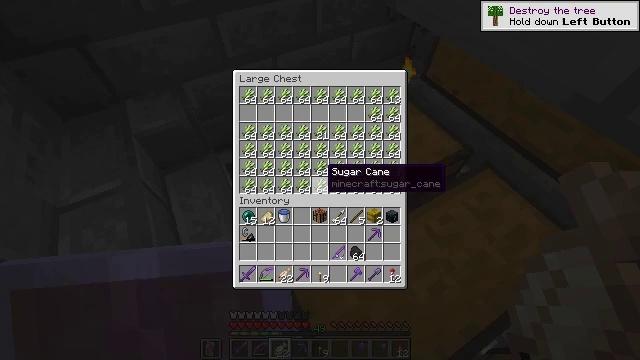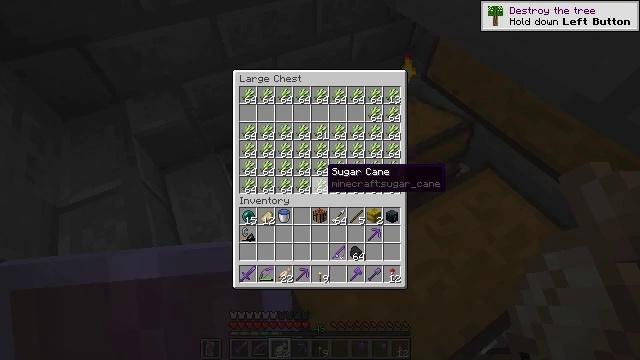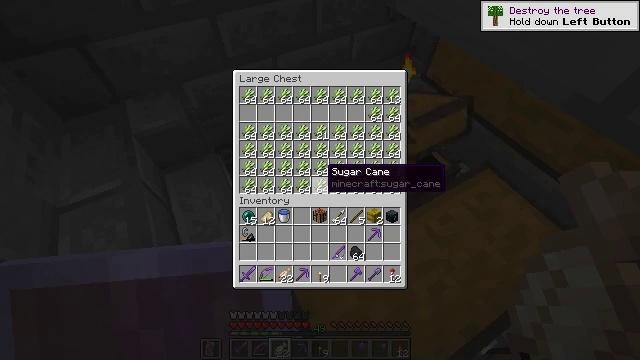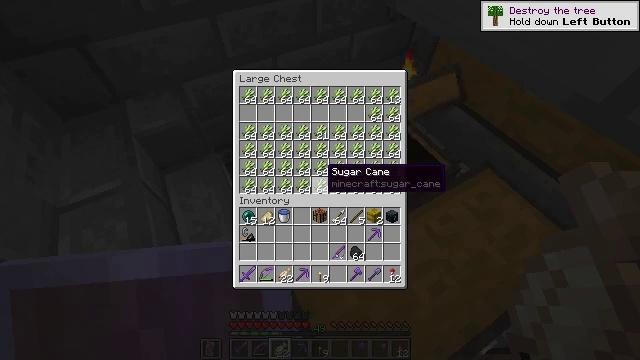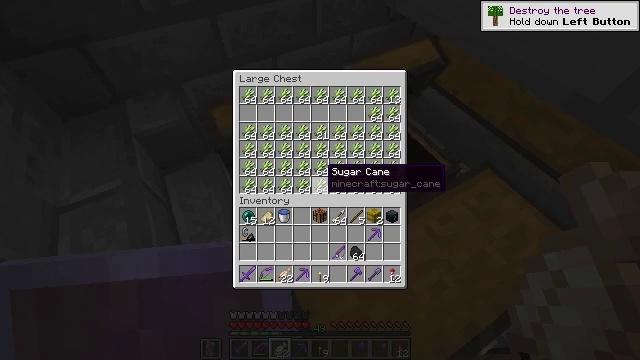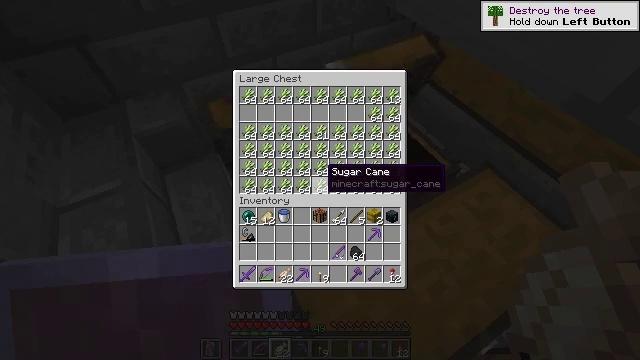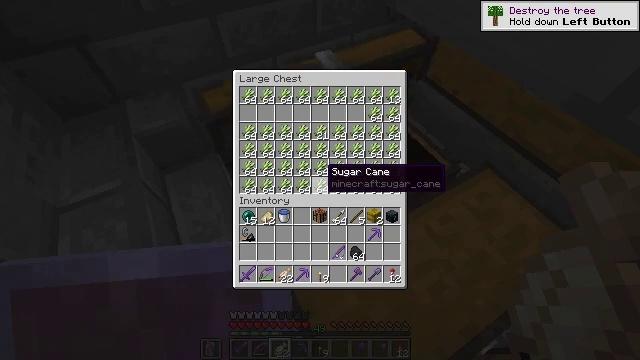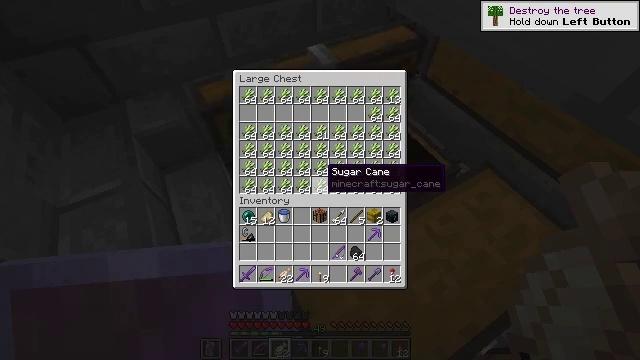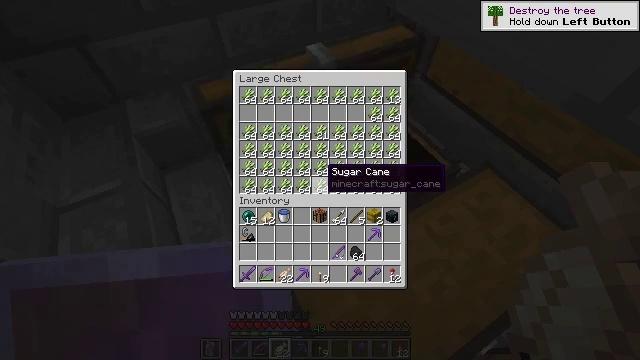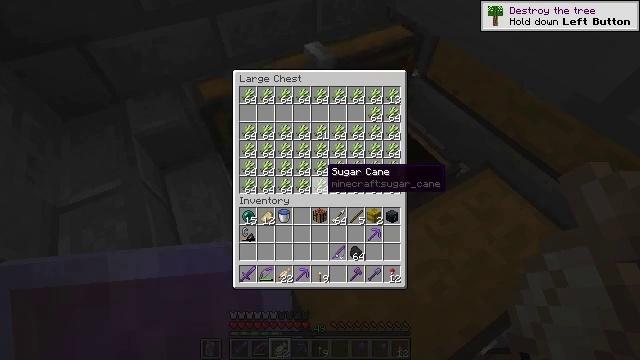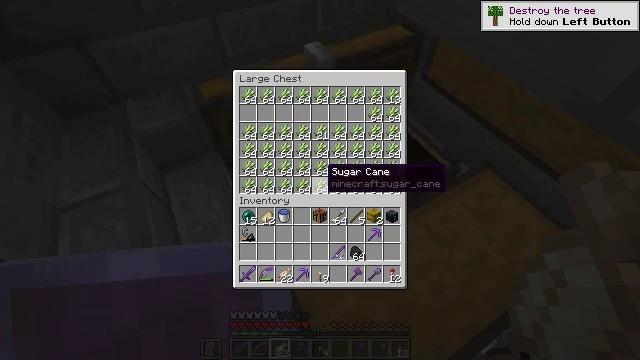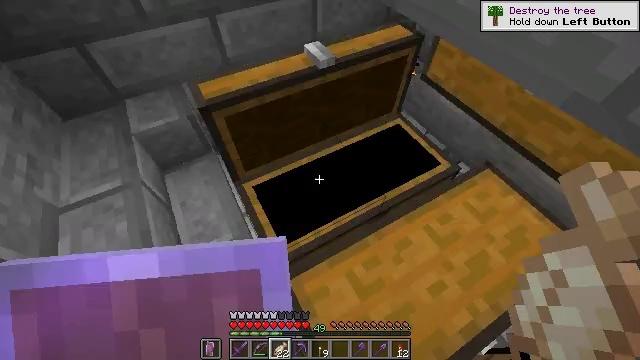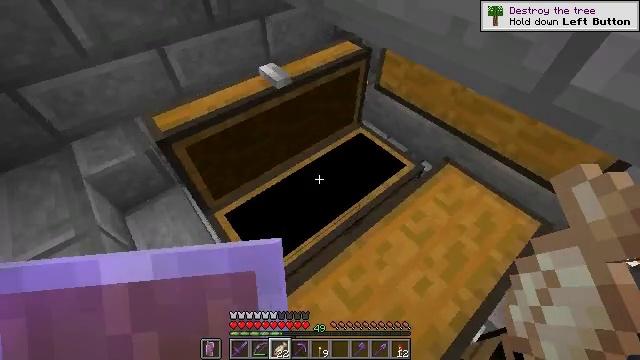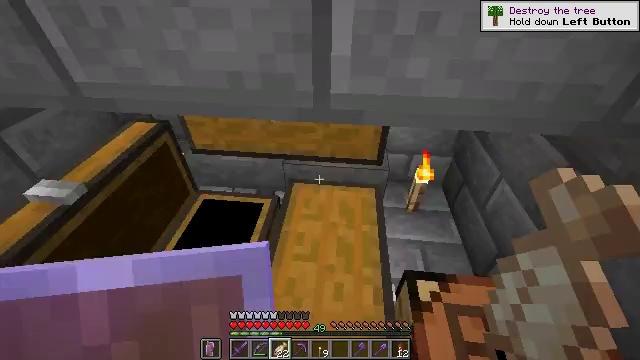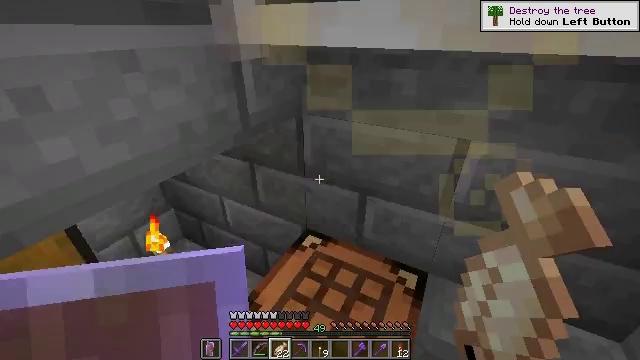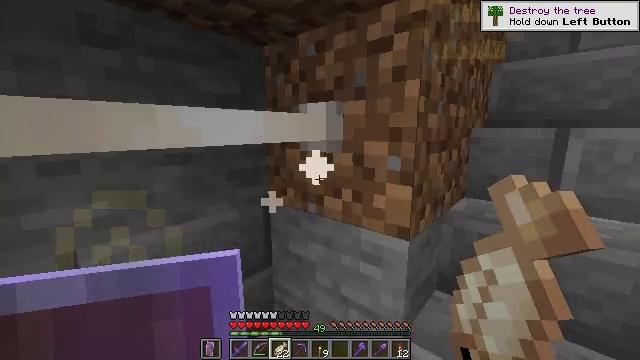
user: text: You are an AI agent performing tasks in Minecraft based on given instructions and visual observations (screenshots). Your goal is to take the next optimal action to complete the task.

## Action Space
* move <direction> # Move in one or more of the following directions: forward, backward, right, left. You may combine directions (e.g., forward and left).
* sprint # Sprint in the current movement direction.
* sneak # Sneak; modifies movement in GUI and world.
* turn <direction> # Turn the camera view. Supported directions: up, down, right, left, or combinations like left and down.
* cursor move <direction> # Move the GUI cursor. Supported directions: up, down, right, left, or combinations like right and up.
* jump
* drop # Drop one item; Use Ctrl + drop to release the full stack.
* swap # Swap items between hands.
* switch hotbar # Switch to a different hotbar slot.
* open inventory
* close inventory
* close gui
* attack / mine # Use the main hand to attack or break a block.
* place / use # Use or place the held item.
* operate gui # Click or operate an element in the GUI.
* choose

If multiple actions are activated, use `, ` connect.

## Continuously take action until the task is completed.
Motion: motion action
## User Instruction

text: Use honey bottles to craft a honey block.
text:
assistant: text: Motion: no_op
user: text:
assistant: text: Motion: no_op
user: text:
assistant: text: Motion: no_op
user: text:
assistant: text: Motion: no_op
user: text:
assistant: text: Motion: no_op
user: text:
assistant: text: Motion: no_op
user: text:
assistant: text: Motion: no_op
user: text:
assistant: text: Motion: no_op
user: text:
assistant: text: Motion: no_op
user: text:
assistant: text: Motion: no_op
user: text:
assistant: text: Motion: no_op
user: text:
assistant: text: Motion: turn right and up
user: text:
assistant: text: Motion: turn right and up
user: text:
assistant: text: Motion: turn right and up
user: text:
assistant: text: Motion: move forward, turn right and up
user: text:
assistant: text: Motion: move forward, turn right and up
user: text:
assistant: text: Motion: move forward, turn right and up
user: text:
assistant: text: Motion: move forward, turn right and up
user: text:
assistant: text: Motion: move forward
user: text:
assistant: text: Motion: move forward and move right
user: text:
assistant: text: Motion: move forward and move right
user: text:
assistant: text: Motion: move forward and move right
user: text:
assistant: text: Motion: move forward and move right
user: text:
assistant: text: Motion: move forward and move right
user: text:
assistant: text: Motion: move forward
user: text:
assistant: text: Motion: move forward
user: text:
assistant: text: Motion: move forward, turn left
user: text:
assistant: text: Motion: move forward
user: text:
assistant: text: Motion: move forward
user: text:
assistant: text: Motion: move forward, turn left